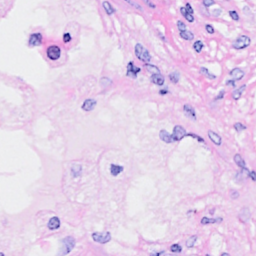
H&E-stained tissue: Breast